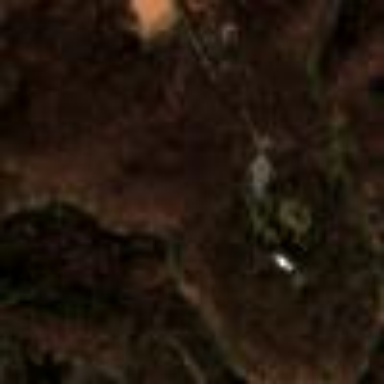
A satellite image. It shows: Summer camp area designated as campsite.